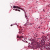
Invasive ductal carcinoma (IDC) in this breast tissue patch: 0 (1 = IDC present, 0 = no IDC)